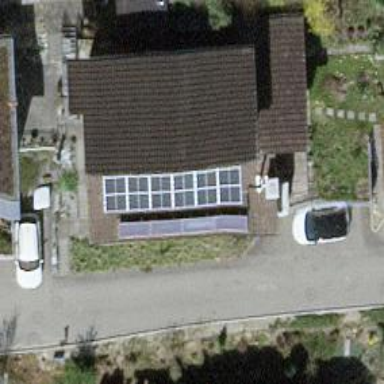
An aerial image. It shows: Solar power generator with photovoltaic panels.